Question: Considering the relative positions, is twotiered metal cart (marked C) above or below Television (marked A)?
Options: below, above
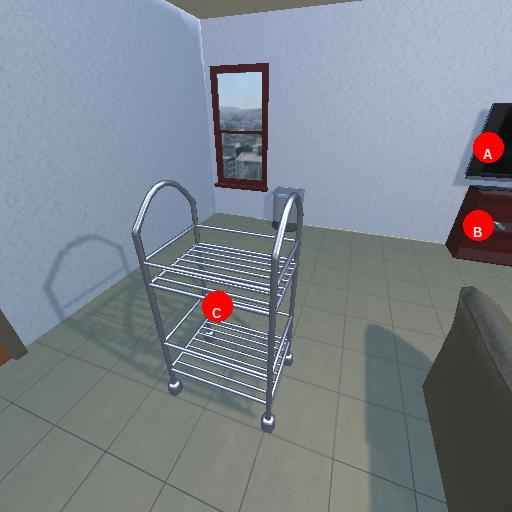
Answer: below